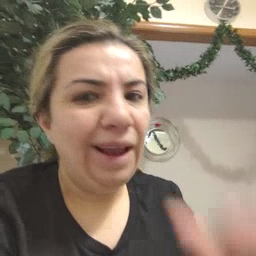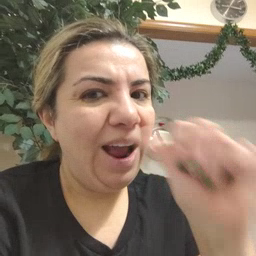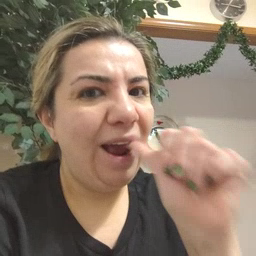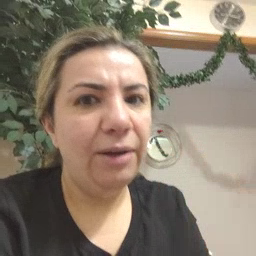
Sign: nuts